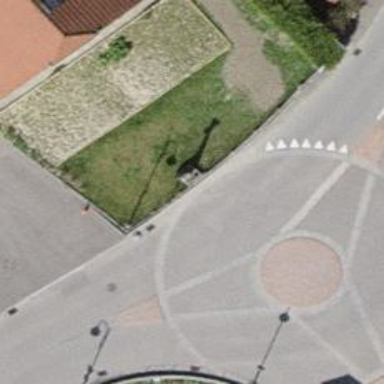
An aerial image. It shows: Wayside cross with historic significance.